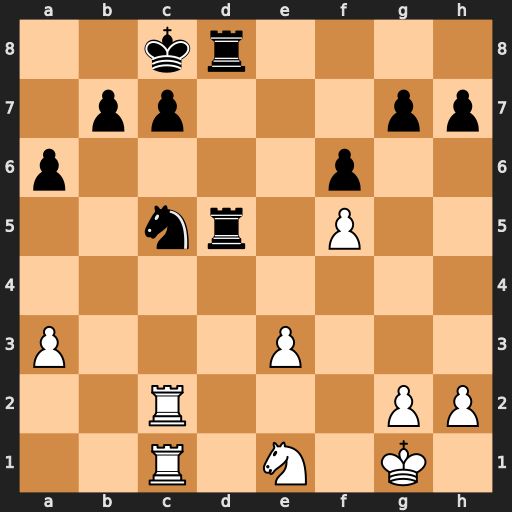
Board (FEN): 2kr4/1pp3pp/p4p2/2nr1P2/8/P3P3/2R3PP/2R1N1K1
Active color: w
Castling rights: -
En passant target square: -
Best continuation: Rxc5 Rxc5 Rxc5